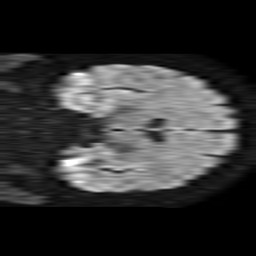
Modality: TRACE
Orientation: coronal
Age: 56
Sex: female
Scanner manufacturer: philips
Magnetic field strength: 1.5 T
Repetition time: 4.6 s
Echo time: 0.08631 s